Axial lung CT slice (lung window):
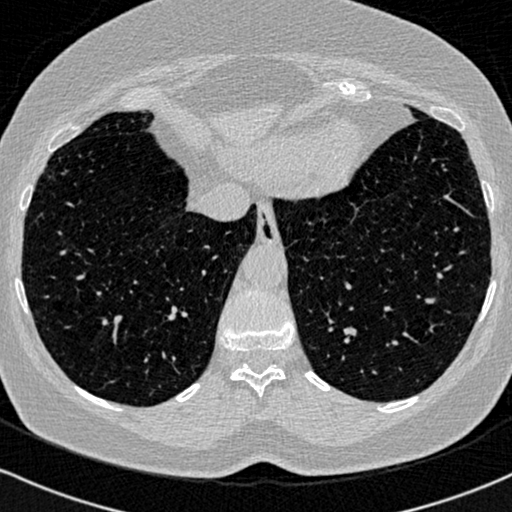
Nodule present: no